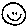
Label: smiley face